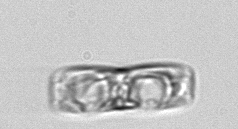
Label: pennate_morphotype1